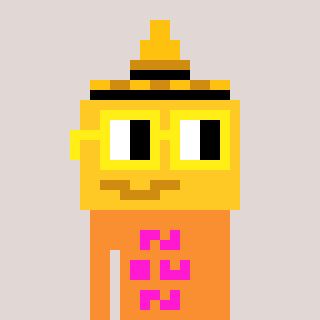
a pixel art character with square yellow glasses, a mustard-shaped head and a orange-colored body on a warm background